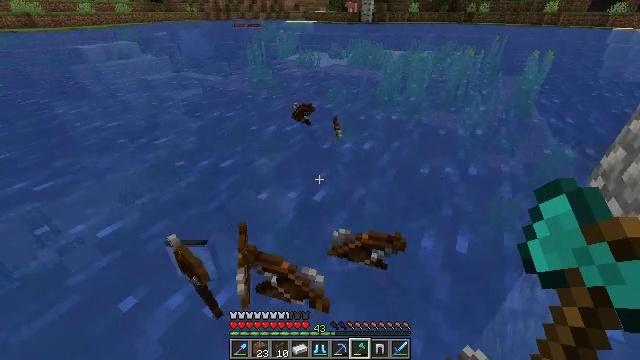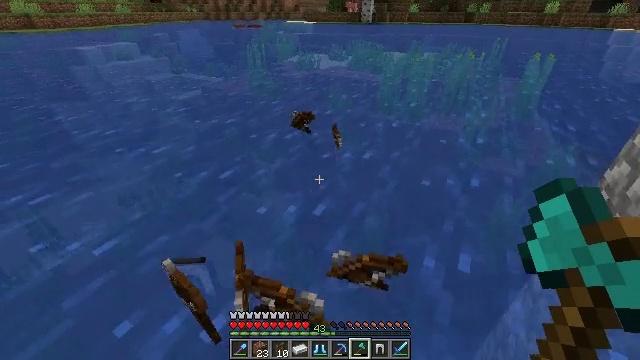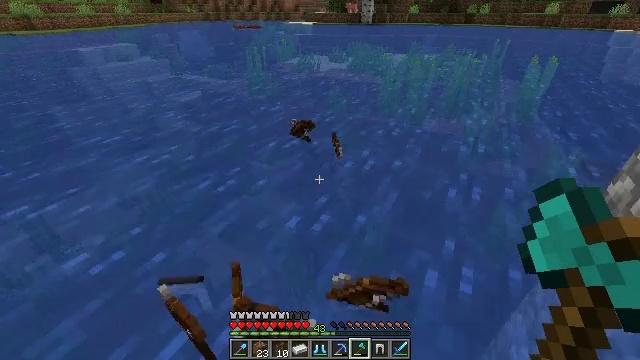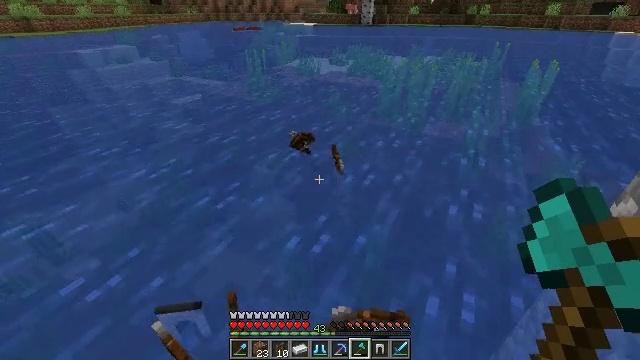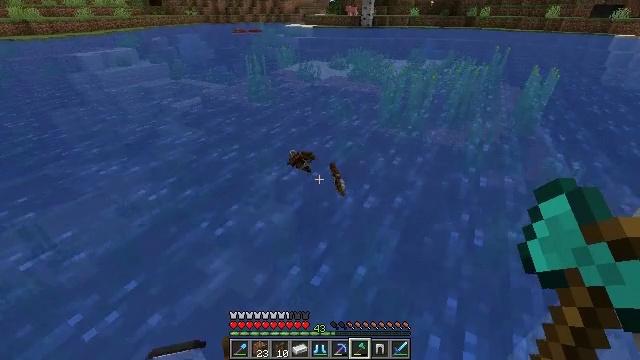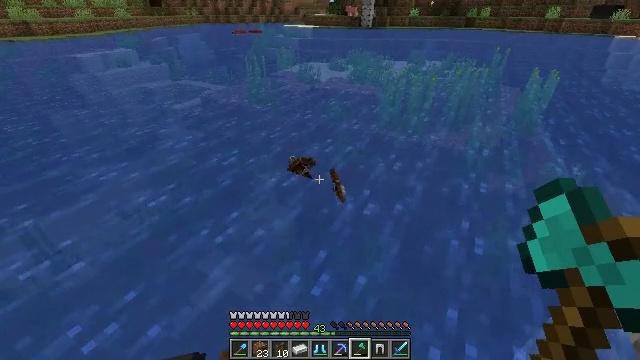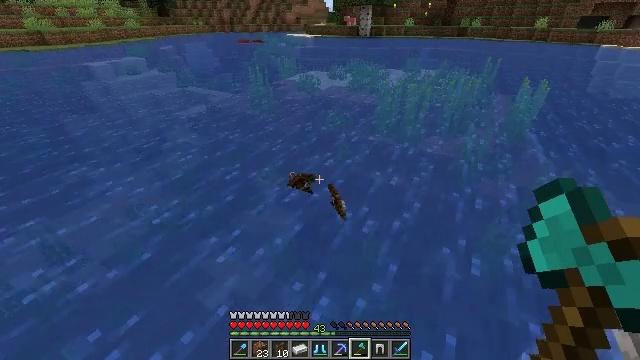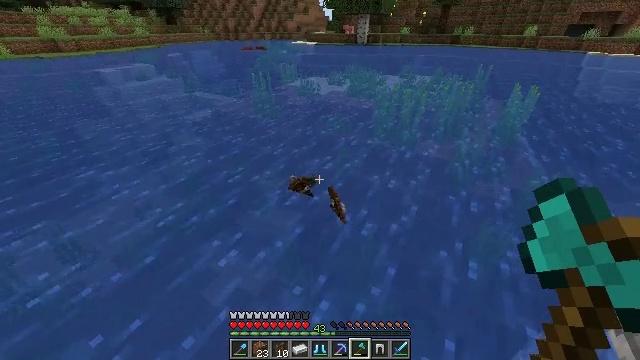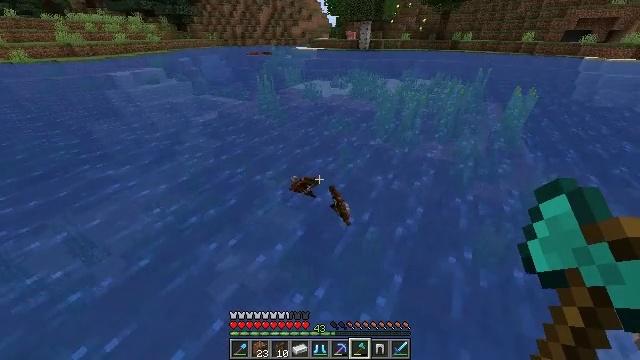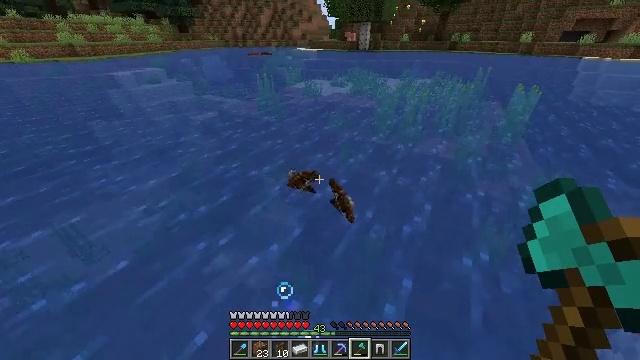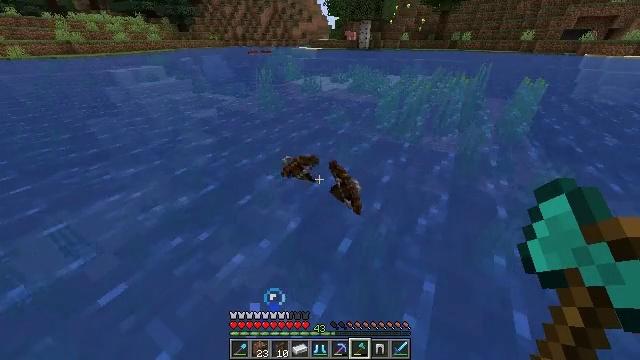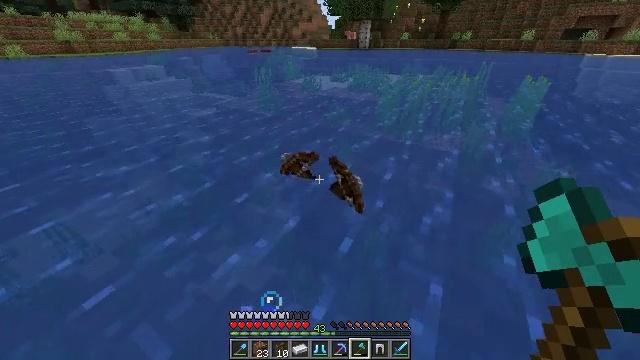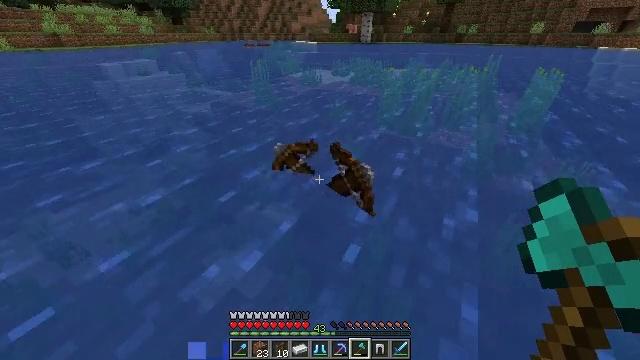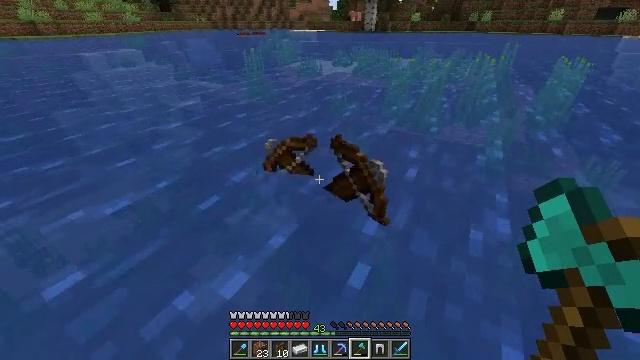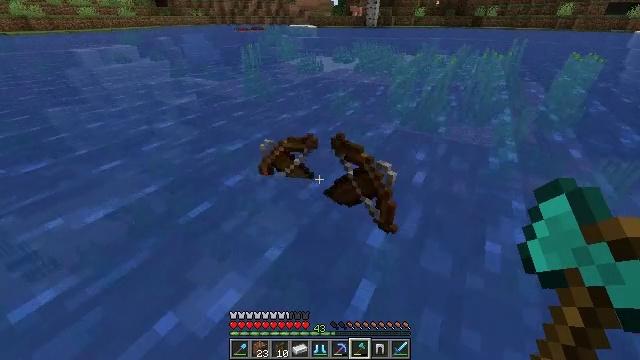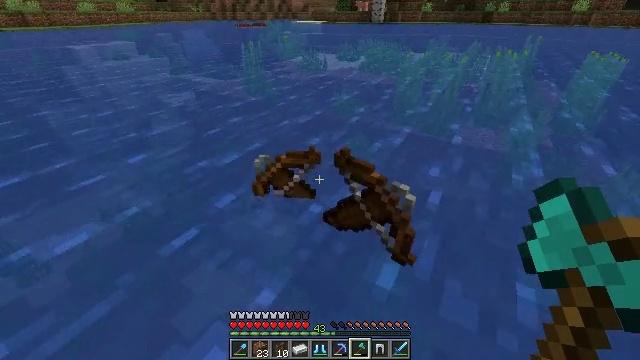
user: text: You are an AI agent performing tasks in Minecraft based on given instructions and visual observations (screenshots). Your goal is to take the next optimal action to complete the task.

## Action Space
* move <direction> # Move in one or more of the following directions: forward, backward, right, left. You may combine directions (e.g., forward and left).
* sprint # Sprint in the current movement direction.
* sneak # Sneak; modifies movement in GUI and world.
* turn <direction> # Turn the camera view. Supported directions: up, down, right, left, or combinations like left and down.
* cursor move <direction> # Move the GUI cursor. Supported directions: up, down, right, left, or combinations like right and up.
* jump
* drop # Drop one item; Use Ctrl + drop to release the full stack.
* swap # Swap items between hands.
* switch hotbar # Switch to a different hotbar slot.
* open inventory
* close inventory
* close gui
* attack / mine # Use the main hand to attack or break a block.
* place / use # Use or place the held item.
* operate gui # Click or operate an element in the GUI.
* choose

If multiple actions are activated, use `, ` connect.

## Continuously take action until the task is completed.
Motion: motion action
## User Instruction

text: Remove chainmail leggings from the inventory.
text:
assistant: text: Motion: move forward, jump
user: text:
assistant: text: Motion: move forward, jump
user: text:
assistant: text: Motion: move forward, sprint, jump
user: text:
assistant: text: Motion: move forward, sprint, jump
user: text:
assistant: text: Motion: move forward, sprint, jump
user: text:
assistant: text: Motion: move forward, jump
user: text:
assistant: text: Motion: move forward, jump
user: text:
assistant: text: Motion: move forward, jump
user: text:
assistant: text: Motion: move forward, jump
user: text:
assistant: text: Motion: move forward, sprint, jump
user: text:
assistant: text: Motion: move forward, sprint, jump
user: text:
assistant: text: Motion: move forward, sprint, jump
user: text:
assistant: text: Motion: move forward, sprint, jump
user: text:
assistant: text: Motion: move forward, sprint, jump
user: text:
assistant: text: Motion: move forward, jump
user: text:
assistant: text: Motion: move forward, turn left, jump
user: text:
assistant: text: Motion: move forward, turn left, jump
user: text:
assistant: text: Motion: move forward, turn left, jump
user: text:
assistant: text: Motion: move forward, sprint, turn left, jump
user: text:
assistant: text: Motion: move forward, sprint, turn left, jump
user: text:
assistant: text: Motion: move forward, sprint, turn left, jump
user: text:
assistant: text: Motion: move forward, sprint, turn left, jump
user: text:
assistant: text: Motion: move forward, turn left and up, jump
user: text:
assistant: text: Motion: move forward, turn left and up, jump
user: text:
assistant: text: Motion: move forward, turn left and up, jump
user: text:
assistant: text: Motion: move forward, sprint, turn left and up, jump
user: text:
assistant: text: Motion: move forward, sprint, turn left and up, jump
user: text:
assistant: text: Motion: move forward, sprint, jump
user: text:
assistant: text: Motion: move forward, jump
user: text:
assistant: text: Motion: move forward, jump